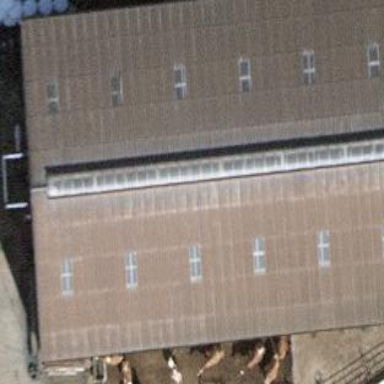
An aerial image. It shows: Rural barn.